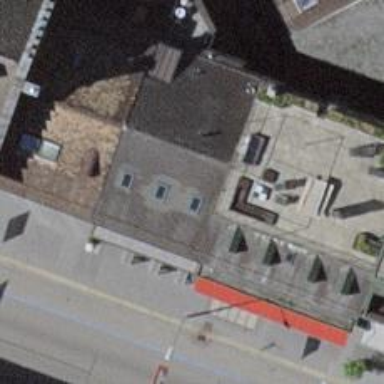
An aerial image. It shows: Bar.